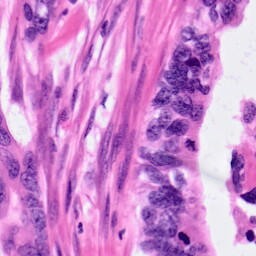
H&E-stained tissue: Pancreatic